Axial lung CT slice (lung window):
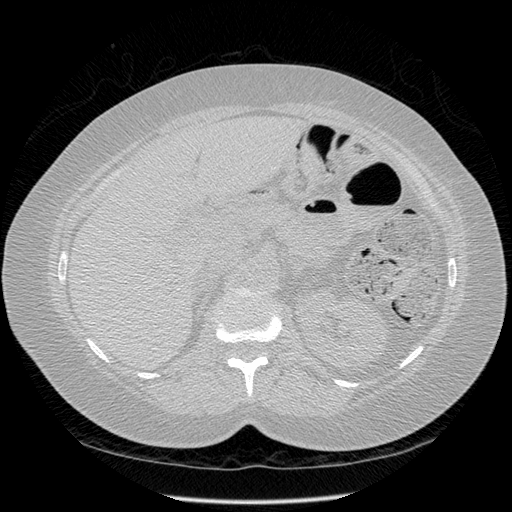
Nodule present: no